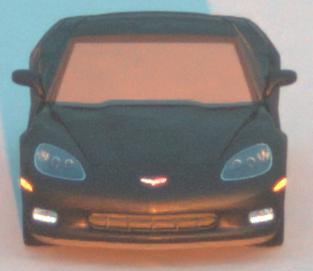
Make: Chevrolet
Model: Corvette Coupé
Detailed model: Corvette (C6) Coupé
Model produced from: 2005/02
Model produced until: 2008/03
Doors: 3
Color: black
Road condition: dry road
Daytime: sunrise or sunset
Contrast: medium contrast